Question: I never seem to be able to get the simplest thing to work in css. I'm sure it's straightforward, but I've been fighting against float/position/clear and I can't get anything that looks like below. I would post a JSFiddle but there's no point as I can't get near it!

The green bit on the left is shown inside a yellow container. I don't really want the yellow container at all, but I showed it there because I'm not sure I could have the green bit without it.
Many thanks.
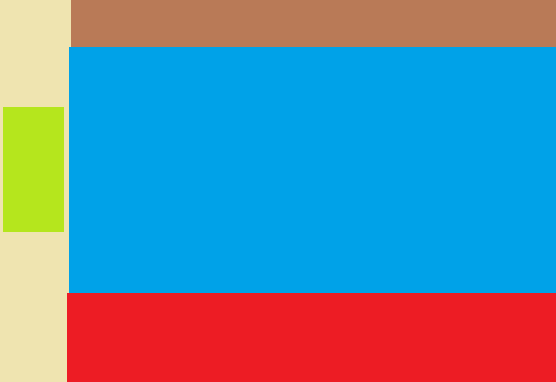
Answer: You really tried hard I see ;)
Start with laying out your framework to have left and right areas then fill the right with top, middle and bottom elements:
'''
<div id="left">
<div id="box">weird box thing</div>
</div>
<div id="right">
<div id="top">header</div>
<div id="middle">main</div>
<div id="bottom">footer</div>
</div>
'''
Then style them accordingly, making sure that the 'body' is 100% high.
'''
html, body {
margin:0; padding:0;
height:100%;
width:100%;
min-width:100%;
background-color: Cornsilk;
}
#left, #right {
position:relative;
margin:0; padding:0;
height:100%;
min-height:100%;
display:block;
float:left;
}
#left {width:20%;}
#right {width:80%;}
#top {
height:20%;
background-color: Chocolate;
}
#middle {
height:60%;
background-color: CornflowerBlue;
}
#bottom {
height:20%;
background-color: Crimson;
}
#box {
position:absolute;
top:0; right:0; bottom:0; left:0;
margin:auto;
width:80%; height:30%;
background:GreenYellow;
}
'''
See this DEMO: <URL>